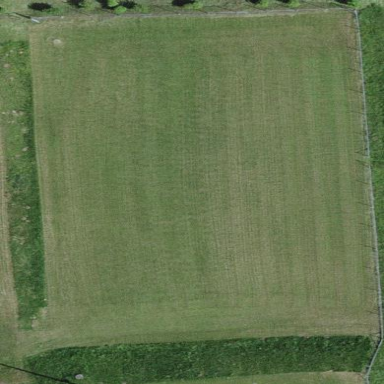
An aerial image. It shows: Soccer pitch with grass surface for leisure and sports.